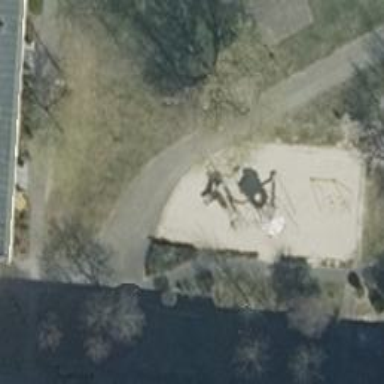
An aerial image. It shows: Playground area for leisure activities on the land.